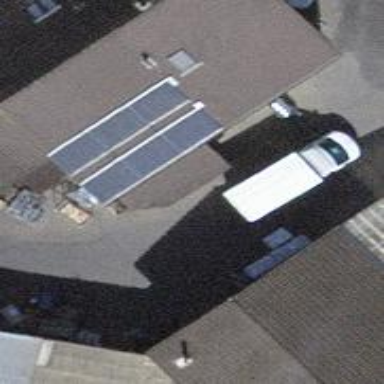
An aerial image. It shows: Solar photovoltaic panel generator.